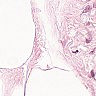
Metastatic tissue present: no